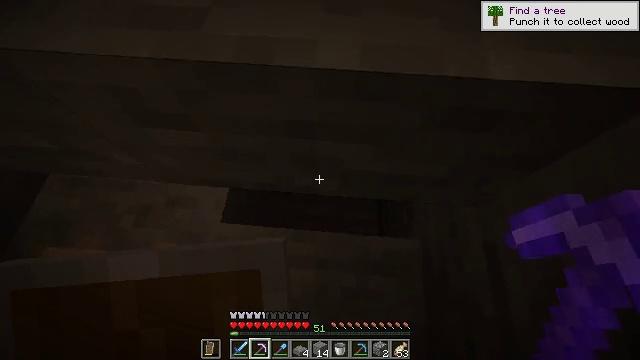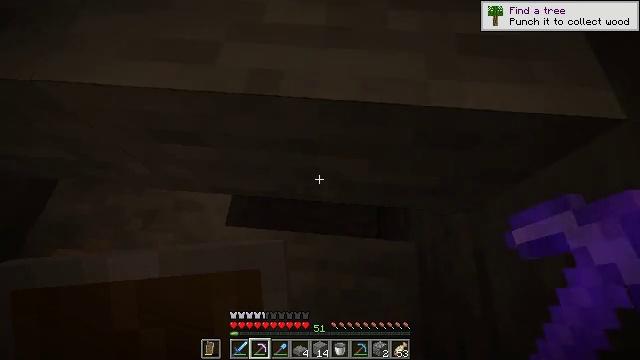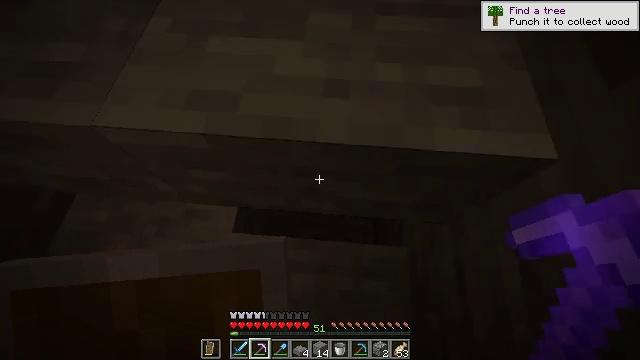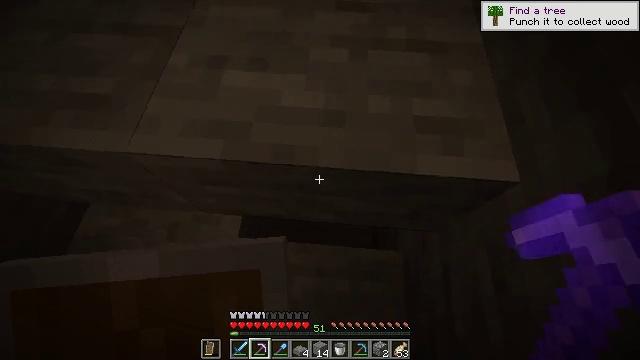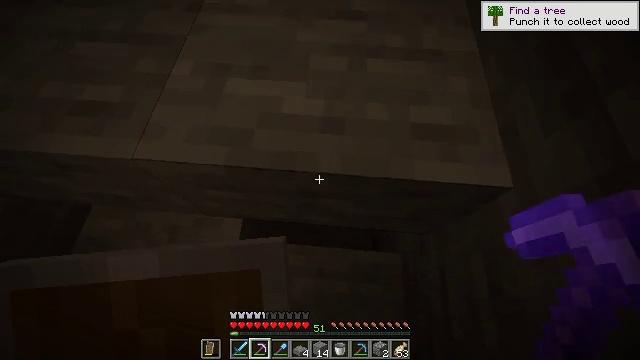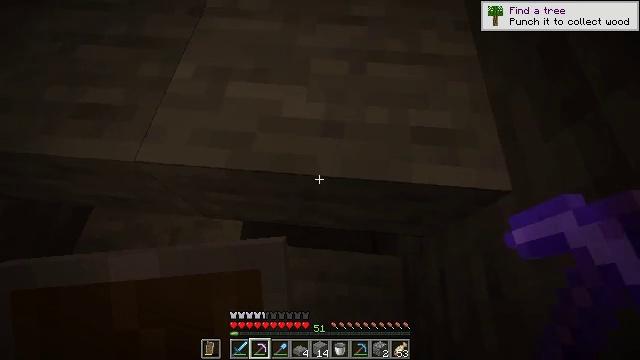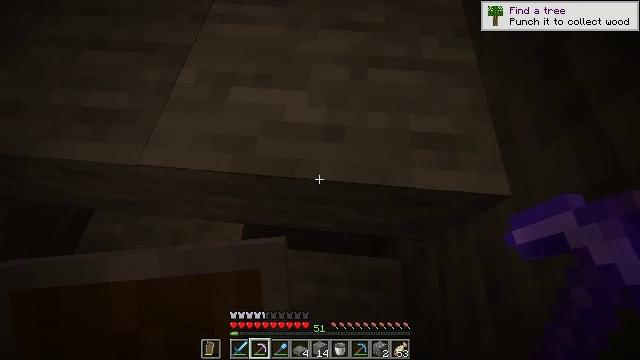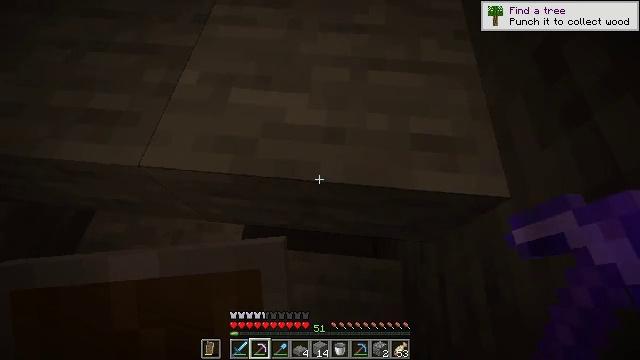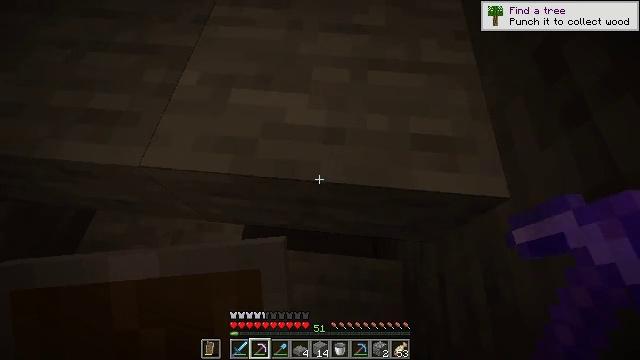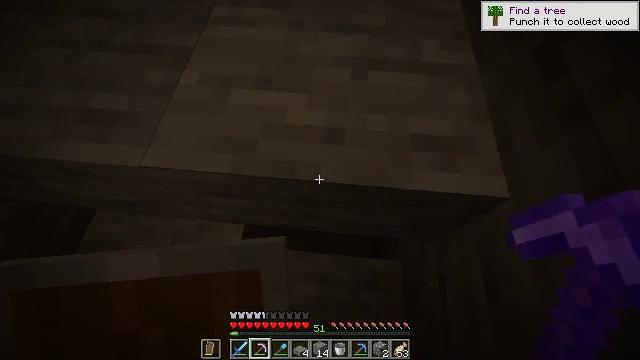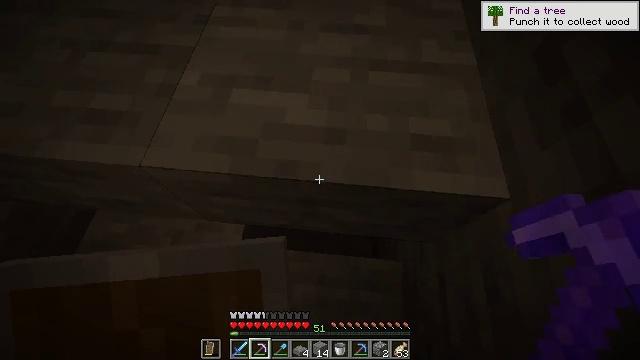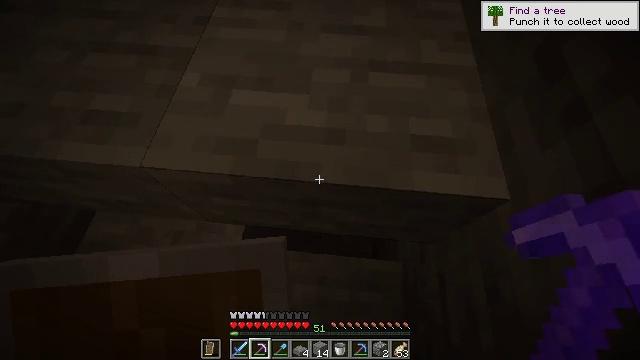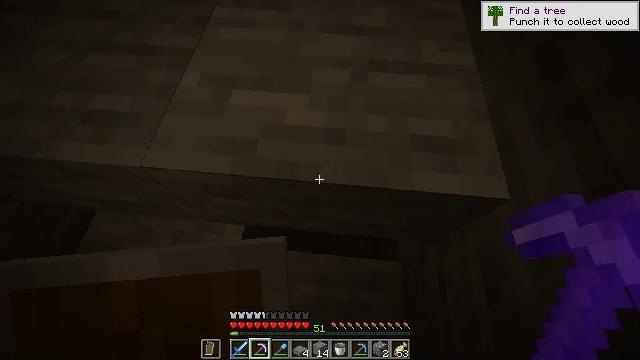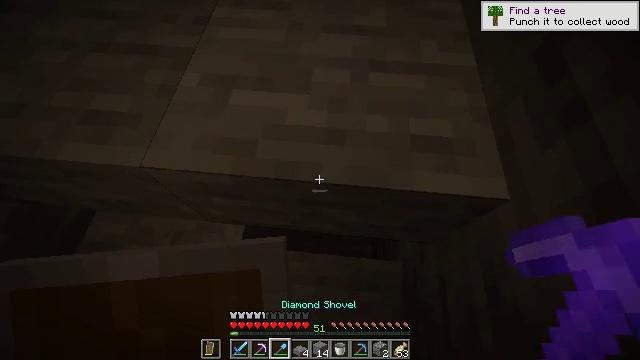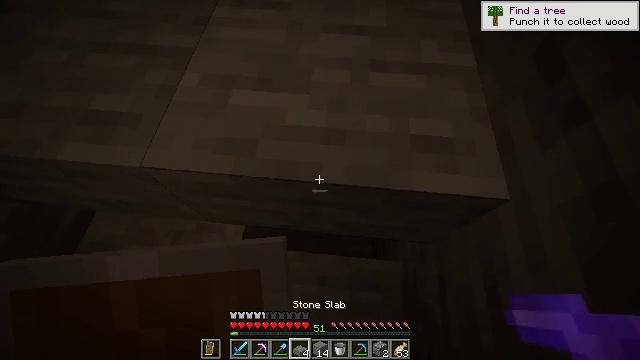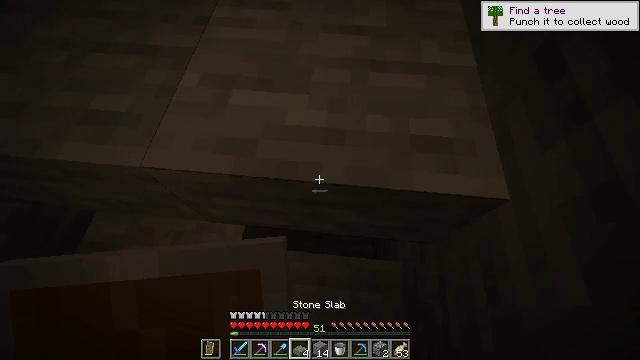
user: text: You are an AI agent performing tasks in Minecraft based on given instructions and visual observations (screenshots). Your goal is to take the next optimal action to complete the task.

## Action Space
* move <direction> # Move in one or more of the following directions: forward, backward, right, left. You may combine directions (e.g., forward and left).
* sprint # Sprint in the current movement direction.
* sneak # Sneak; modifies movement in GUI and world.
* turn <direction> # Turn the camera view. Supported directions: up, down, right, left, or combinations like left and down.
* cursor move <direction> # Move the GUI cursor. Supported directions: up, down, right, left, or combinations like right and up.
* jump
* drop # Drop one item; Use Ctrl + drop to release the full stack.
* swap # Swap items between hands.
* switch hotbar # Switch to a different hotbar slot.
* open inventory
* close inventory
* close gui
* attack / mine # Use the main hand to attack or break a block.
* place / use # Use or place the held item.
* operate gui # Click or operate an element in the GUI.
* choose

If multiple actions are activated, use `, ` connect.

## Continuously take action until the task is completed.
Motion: motion action
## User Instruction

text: Pick up the stone slab block.
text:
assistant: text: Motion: no_op
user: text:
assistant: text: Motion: no_op
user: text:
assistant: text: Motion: no_op
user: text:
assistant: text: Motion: no_op
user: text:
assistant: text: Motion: no_op
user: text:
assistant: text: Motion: no_op
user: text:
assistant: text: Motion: no_op
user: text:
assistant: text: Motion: no_op
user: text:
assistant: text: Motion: no_op
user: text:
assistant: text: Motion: no_op
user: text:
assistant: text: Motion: no_op
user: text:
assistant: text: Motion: no_op
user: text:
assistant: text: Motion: no_op
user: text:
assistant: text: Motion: no_op
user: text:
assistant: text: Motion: no_op
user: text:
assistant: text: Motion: no_op
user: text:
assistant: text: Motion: no_op
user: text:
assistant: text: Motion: no_op
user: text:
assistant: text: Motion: no_op
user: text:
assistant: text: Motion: no_op
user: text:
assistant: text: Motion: no_op
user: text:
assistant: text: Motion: no_op
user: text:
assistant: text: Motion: no_op
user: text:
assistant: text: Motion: move back
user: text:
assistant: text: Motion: move back
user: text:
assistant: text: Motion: move back
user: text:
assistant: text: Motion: move back
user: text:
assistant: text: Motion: move back
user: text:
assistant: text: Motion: move back
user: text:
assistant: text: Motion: move back